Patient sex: F
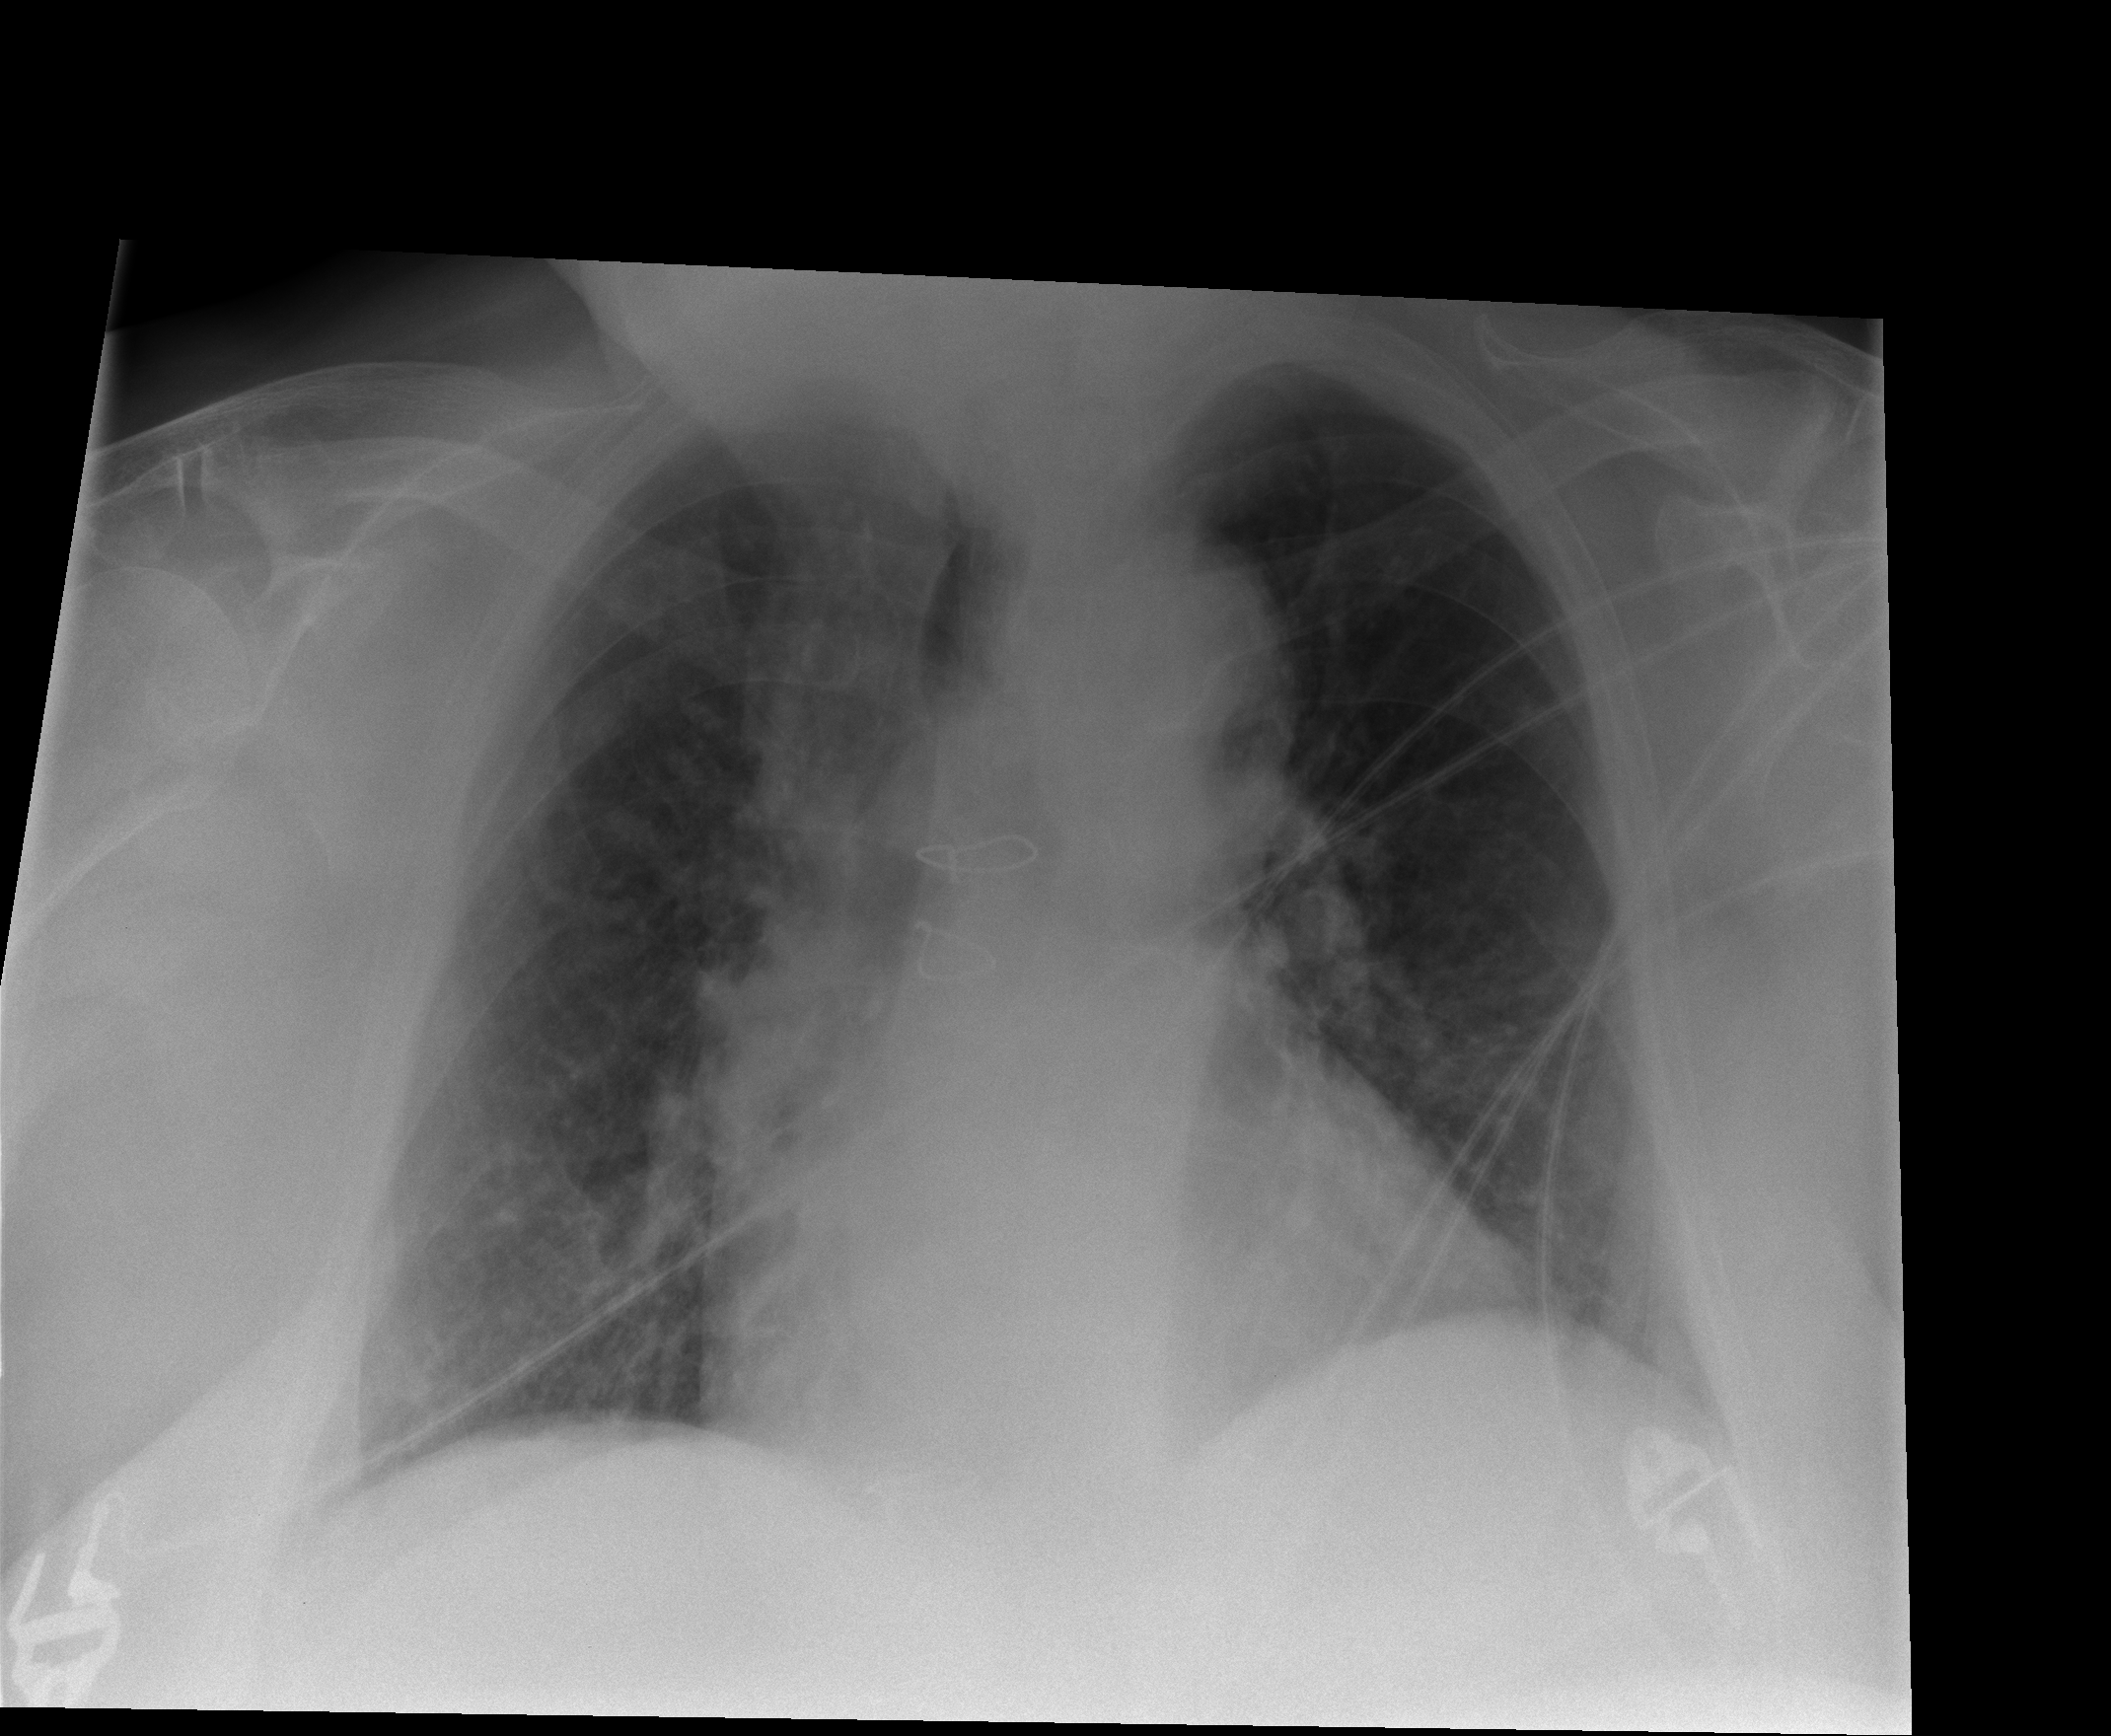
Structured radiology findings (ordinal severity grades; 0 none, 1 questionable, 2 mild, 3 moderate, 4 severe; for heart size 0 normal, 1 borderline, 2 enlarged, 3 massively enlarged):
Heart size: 2
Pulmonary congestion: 3
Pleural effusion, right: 0
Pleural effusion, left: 0
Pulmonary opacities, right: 0
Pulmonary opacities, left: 0
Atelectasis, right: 0
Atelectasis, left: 0